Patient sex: F
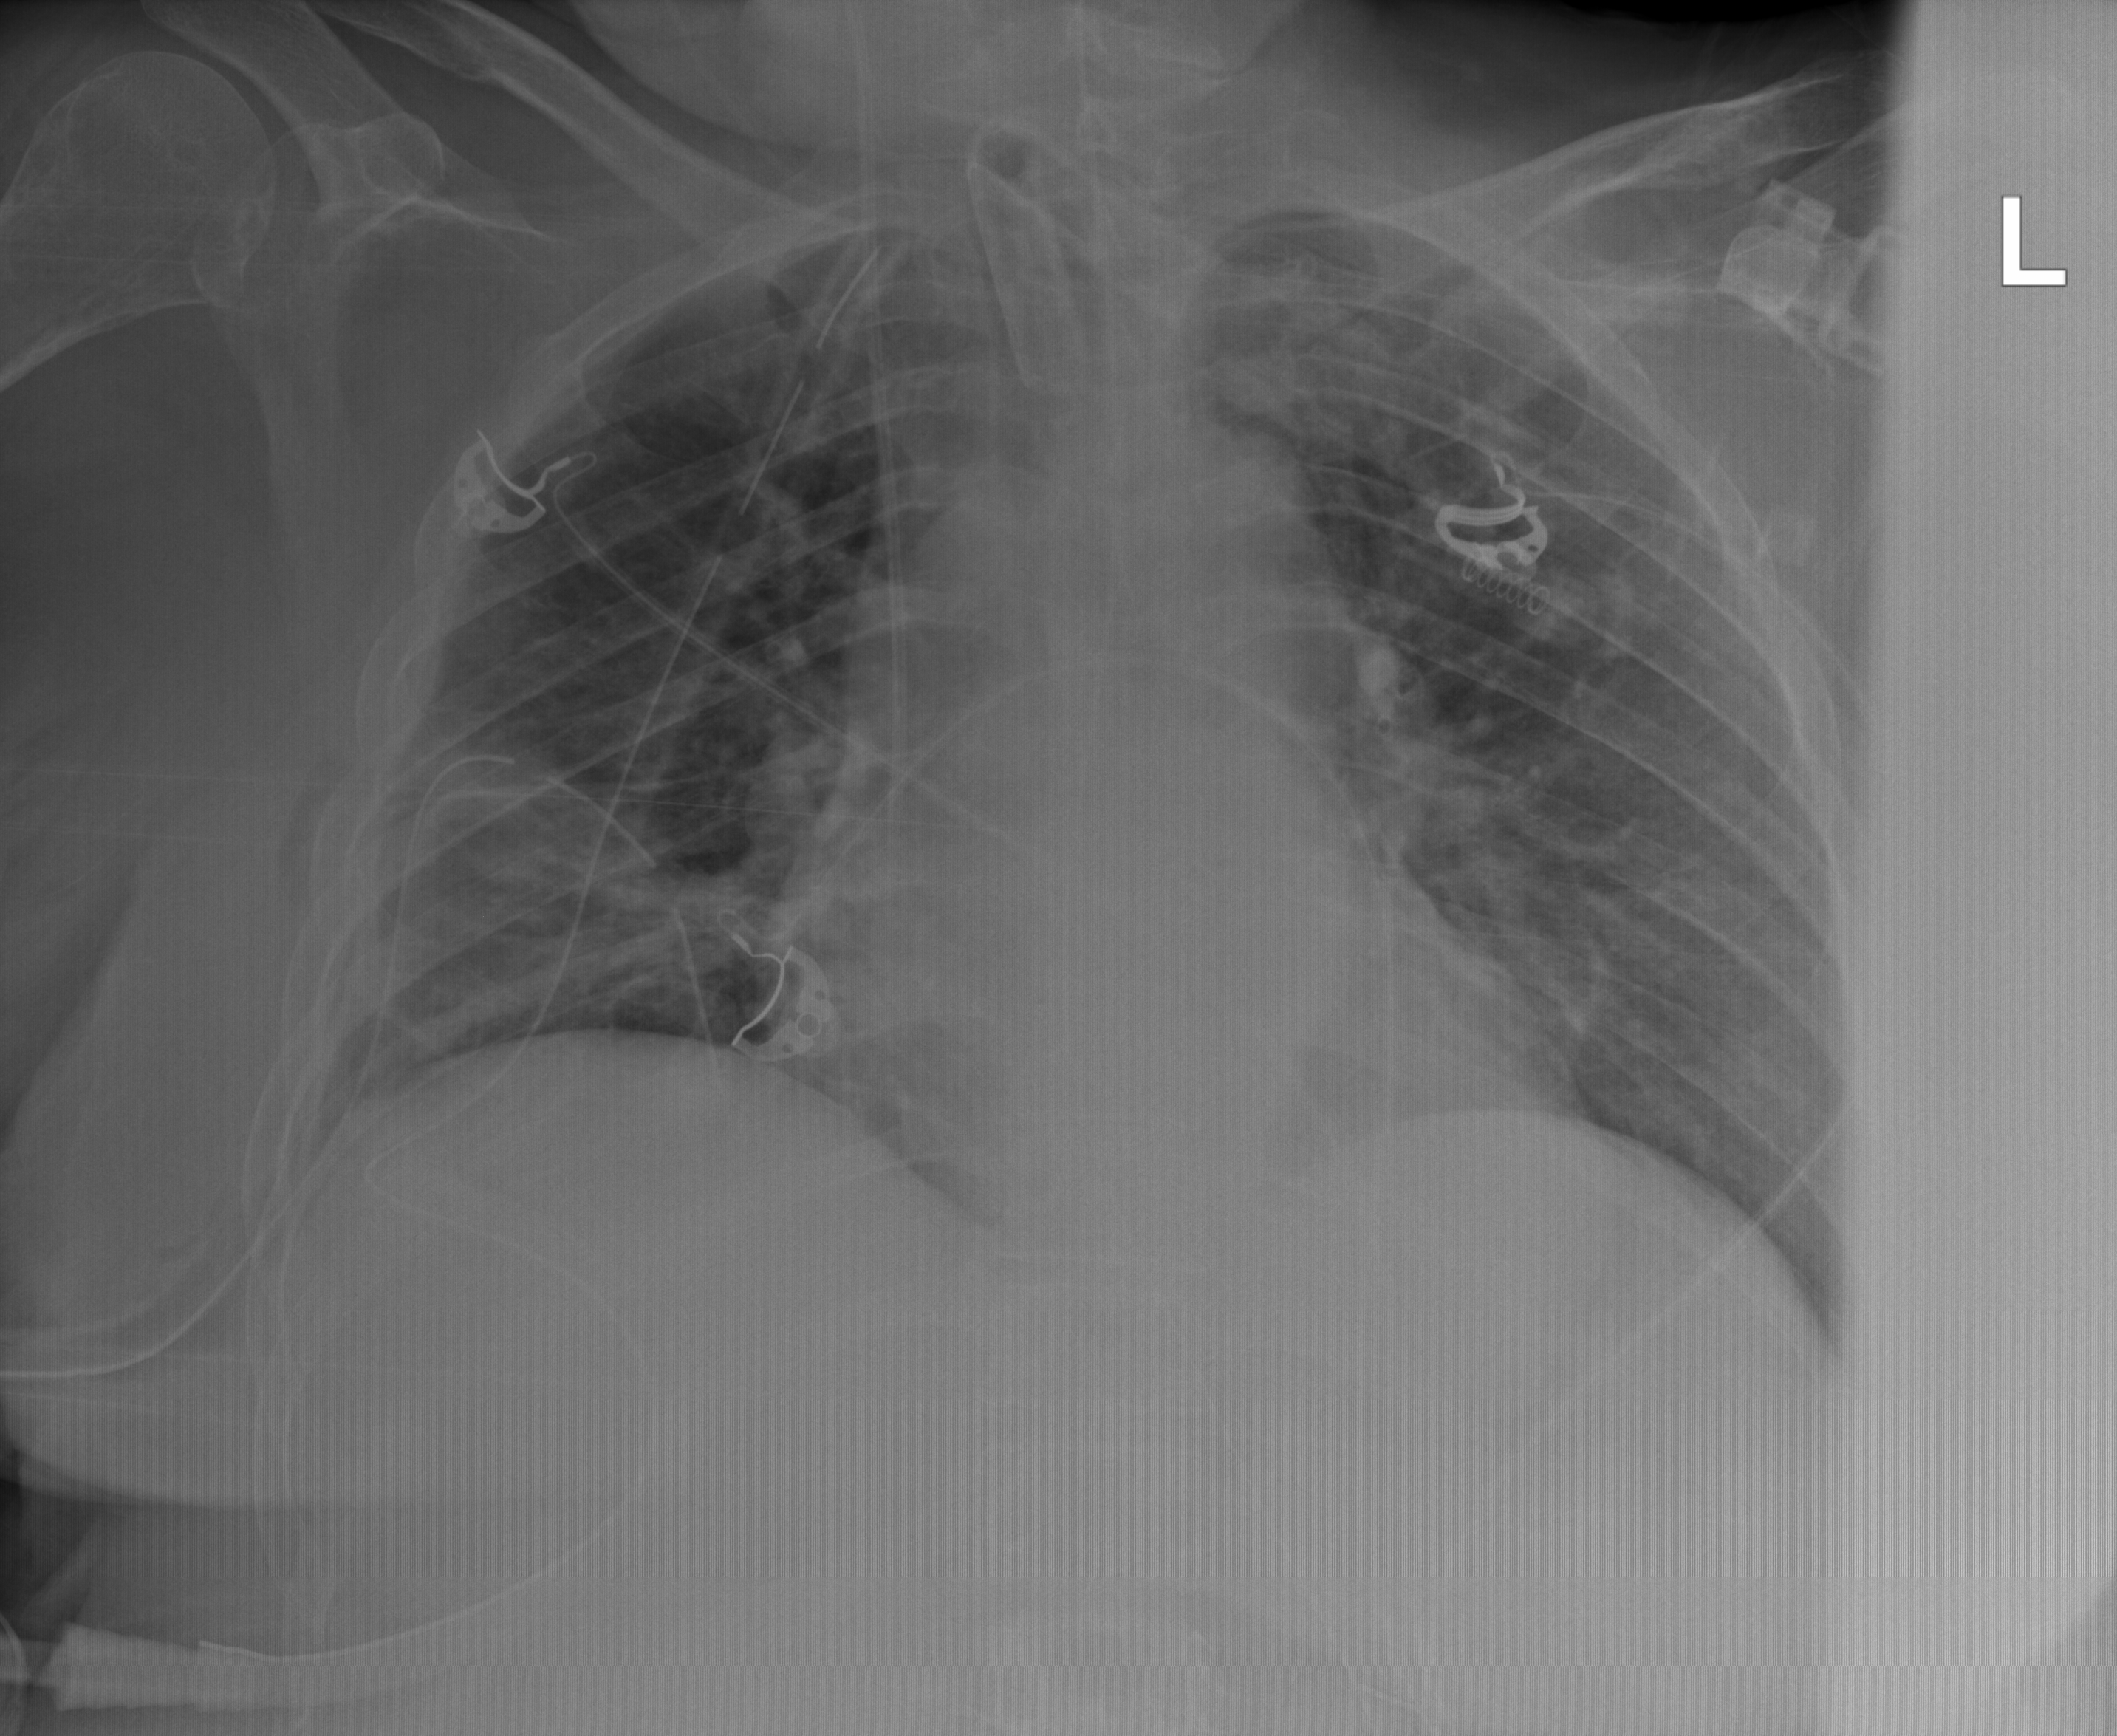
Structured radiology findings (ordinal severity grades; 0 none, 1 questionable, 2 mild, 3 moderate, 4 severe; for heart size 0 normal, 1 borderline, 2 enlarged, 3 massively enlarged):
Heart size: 2
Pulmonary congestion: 2
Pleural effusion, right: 0
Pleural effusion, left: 0
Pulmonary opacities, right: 0
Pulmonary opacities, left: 0
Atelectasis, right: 2
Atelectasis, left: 0